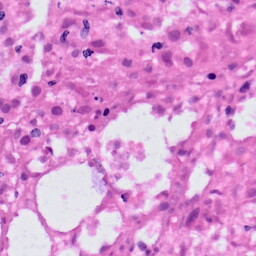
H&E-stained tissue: Skin